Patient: sex M, age 48
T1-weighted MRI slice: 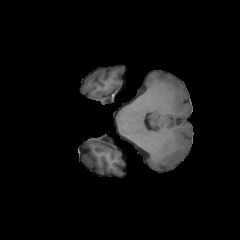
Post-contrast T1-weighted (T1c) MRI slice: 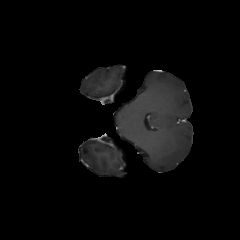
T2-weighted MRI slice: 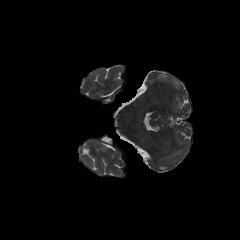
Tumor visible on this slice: no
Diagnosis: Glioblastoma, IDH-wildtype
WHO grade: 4